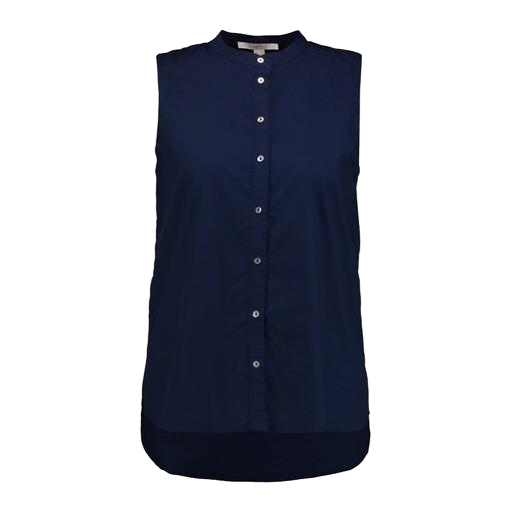
blue sleeveless button-down shirt, blue sleeveless shirt, no sleeve blue long shirt, white background